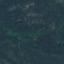
Land use / land cover: Forest